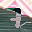
Label: 7